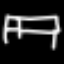
Label: bed